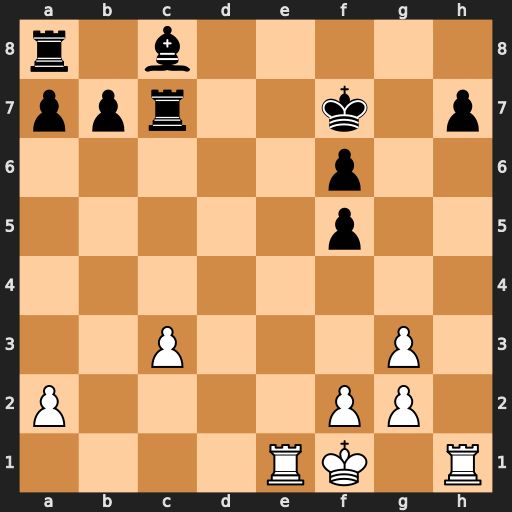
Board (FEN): r1b5/ppr2k1p/5p2/5p2/8/2P3P1/P4PP1/4RK1R
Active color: w
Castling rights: -
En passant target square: -
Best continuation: Rxh7+ Kg6 Rxc7